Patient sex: F
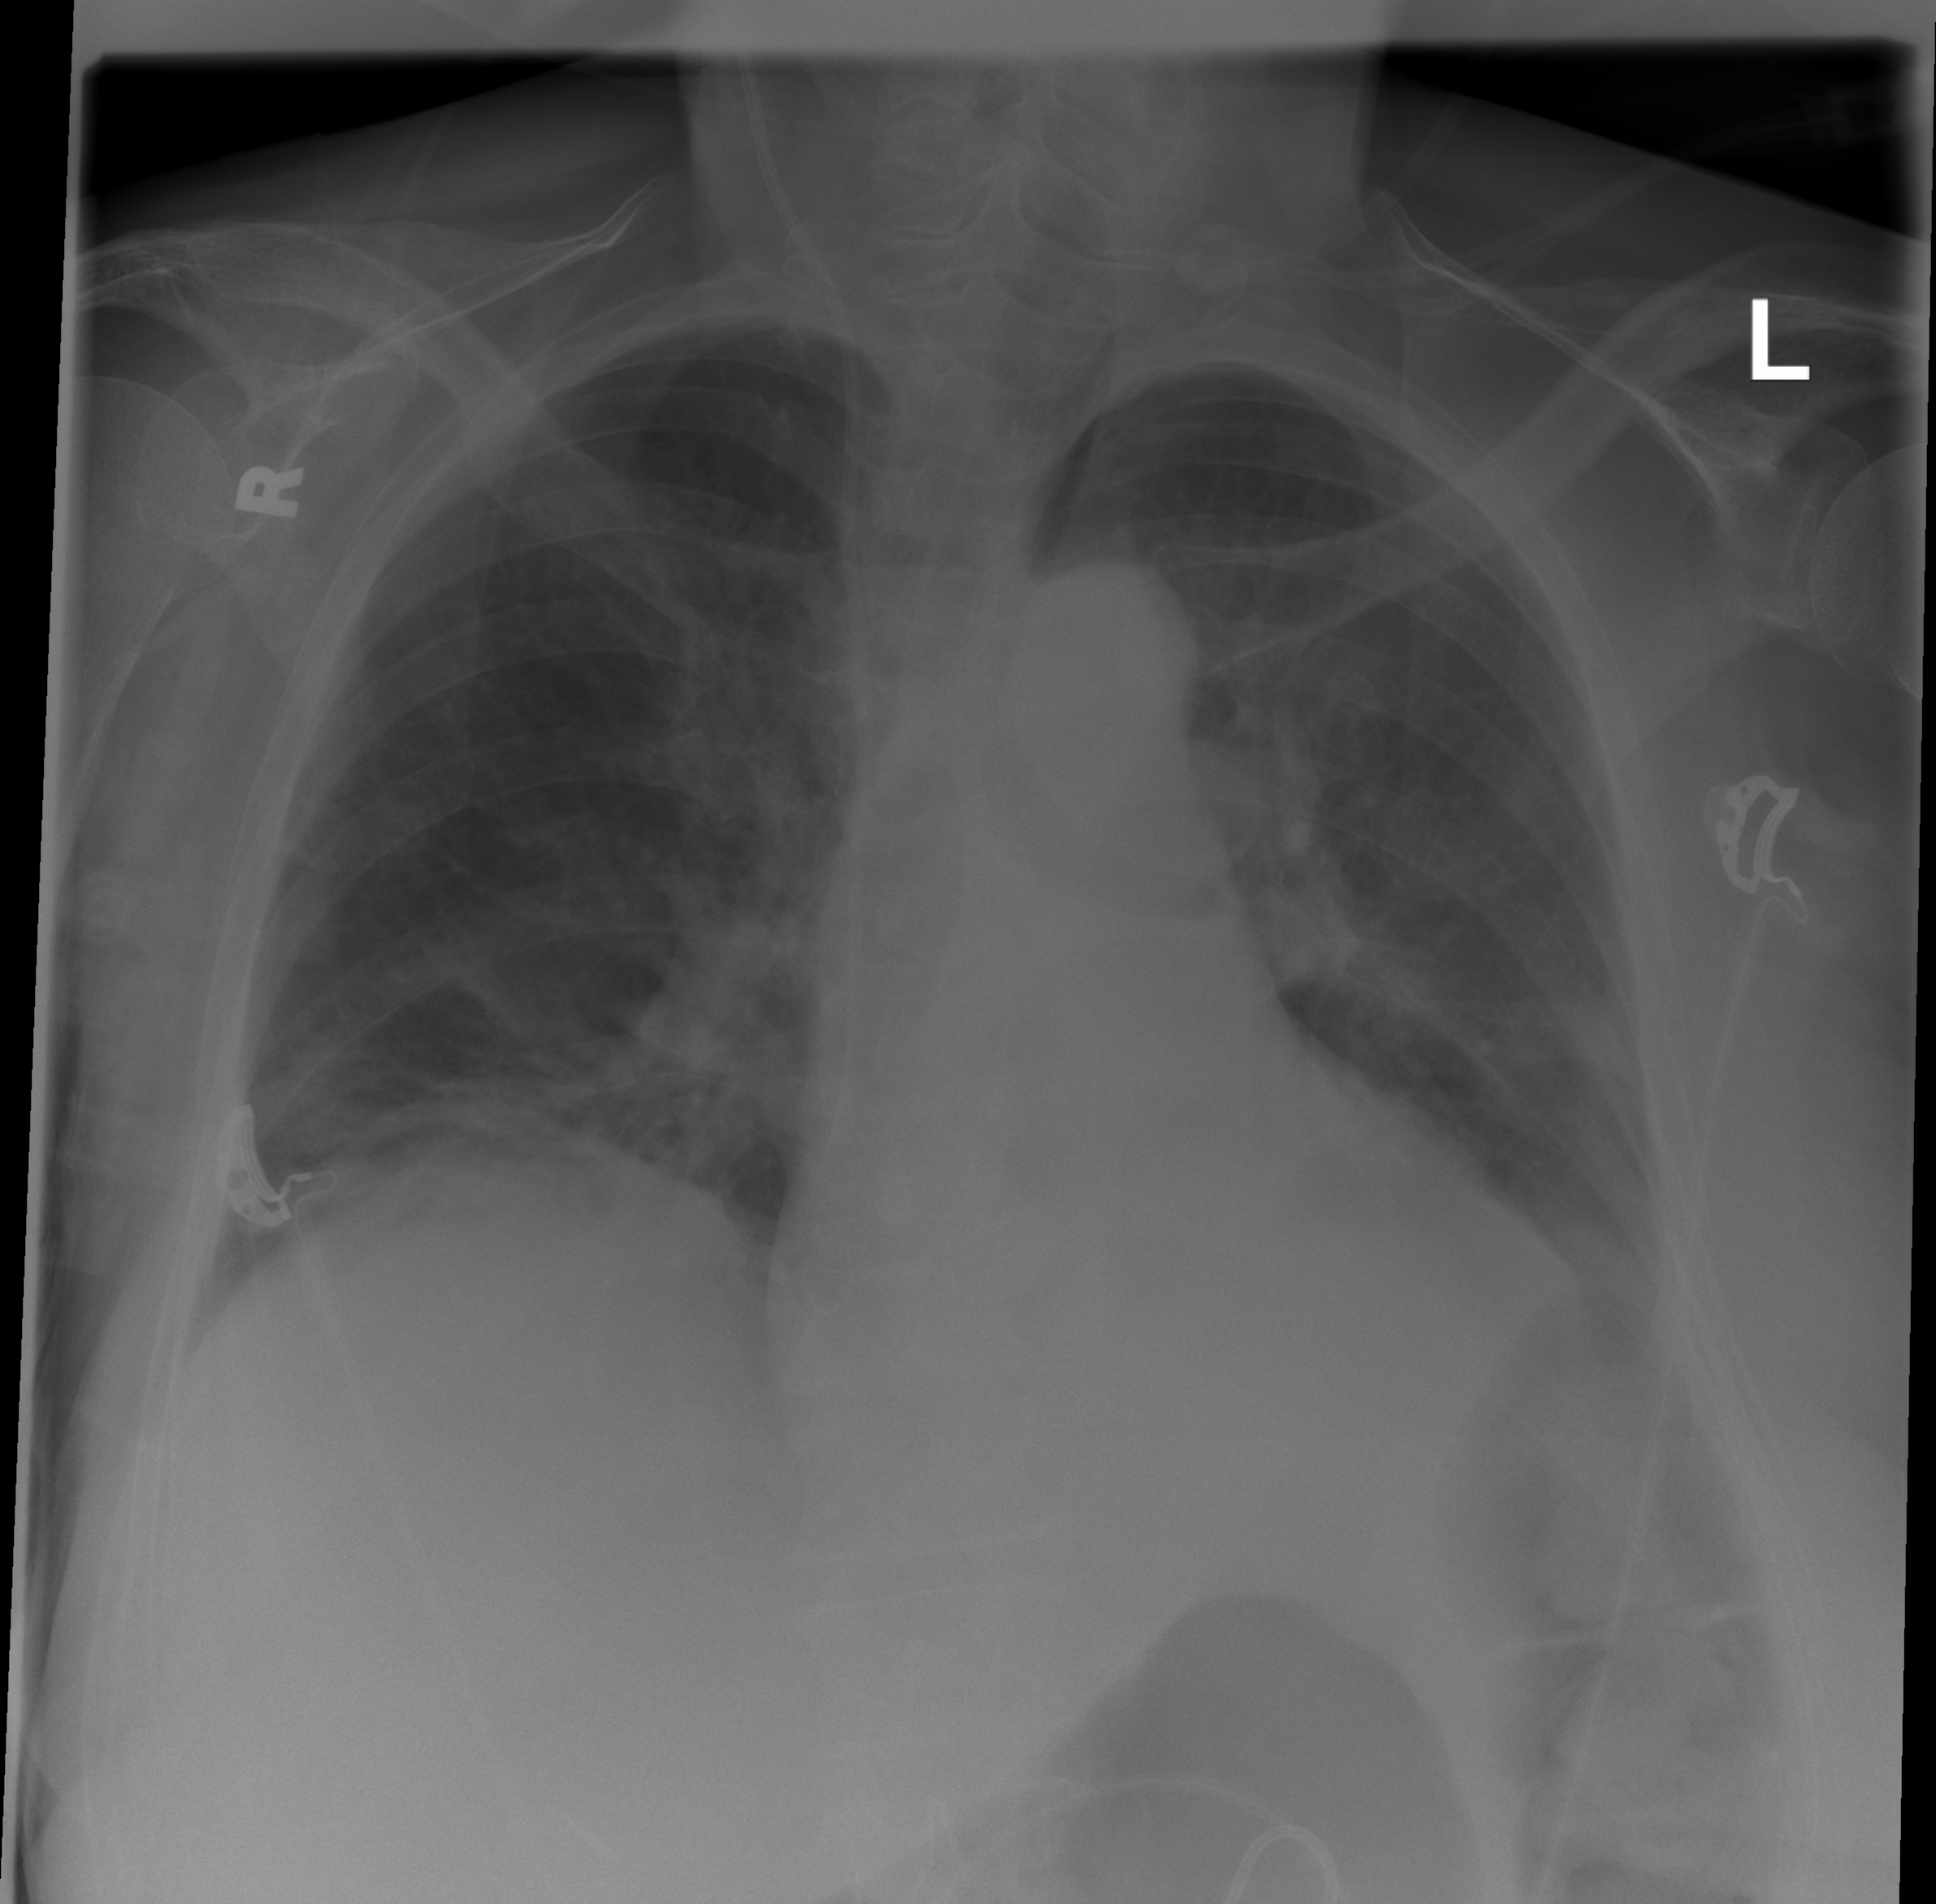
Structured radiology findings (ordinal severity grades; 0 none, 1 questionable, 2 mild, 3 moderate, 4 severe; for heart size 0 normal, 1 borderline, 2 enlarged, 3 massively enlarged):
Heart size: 0
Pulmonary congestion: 0
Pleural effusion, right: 0
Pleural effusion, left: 2
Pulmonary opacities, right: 2
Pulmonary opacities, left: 0
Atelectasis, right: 2
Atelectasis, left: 2